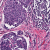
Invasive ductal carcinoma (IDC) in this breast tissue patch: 0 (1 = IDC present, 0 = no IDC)